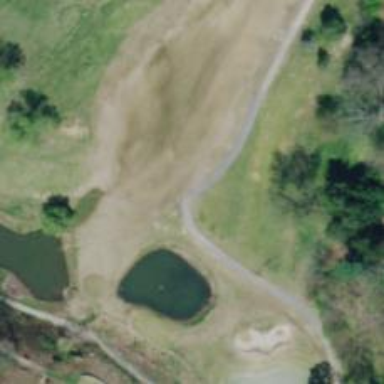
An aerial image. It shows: Golf cartpath that is also road path.